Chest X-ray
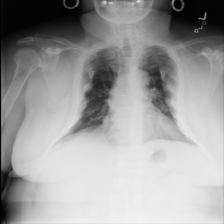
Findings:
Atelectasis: negative
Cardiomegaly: negative
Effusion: negative
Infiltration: negative
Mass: negative
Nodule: negative
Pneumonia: negative
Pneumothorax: negative
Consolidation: negative
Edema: negative
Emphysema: negative
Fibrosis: negative
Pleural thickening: negative
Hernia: negative